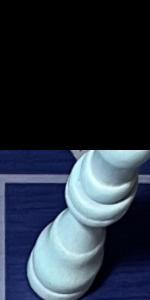
Label: Queen_White